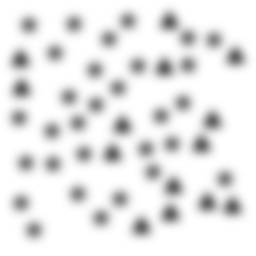
Squares: 0
Triangles: 14
Stars: 30
Total shapes: 44